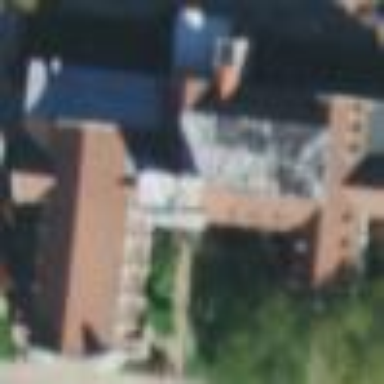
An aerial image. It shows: Beautiful church building.